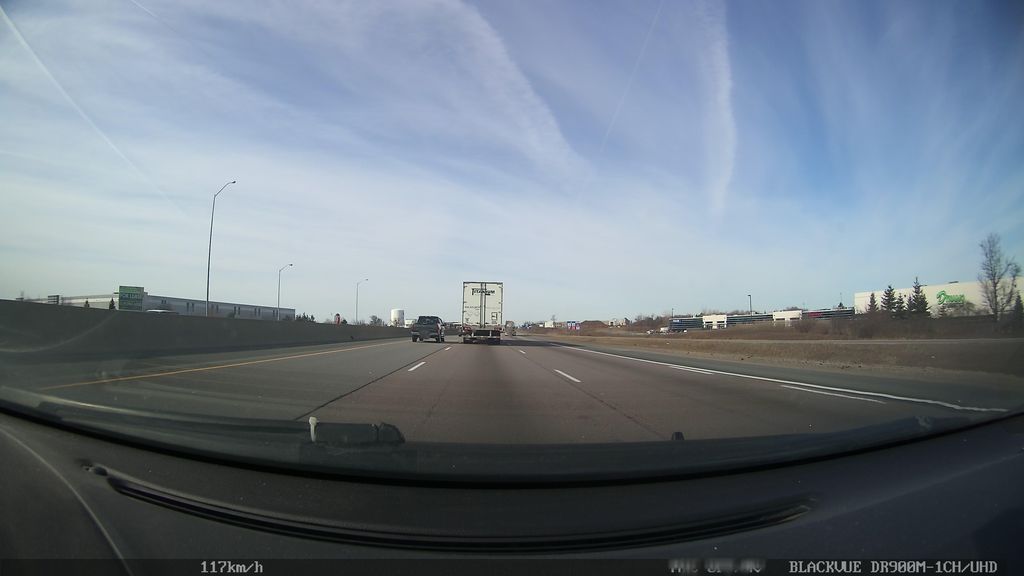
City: kitchener-waterloo